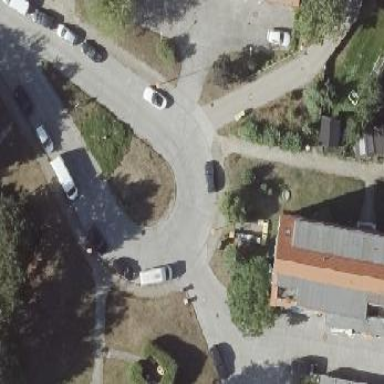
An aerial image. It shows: Residential road with sett surface.